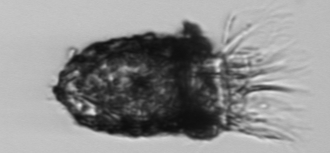
Label: Stenosemella_pacifica